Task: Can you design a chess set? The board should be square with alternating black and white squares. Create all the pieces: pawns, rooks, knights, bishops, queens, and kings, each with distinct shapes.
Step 4147:
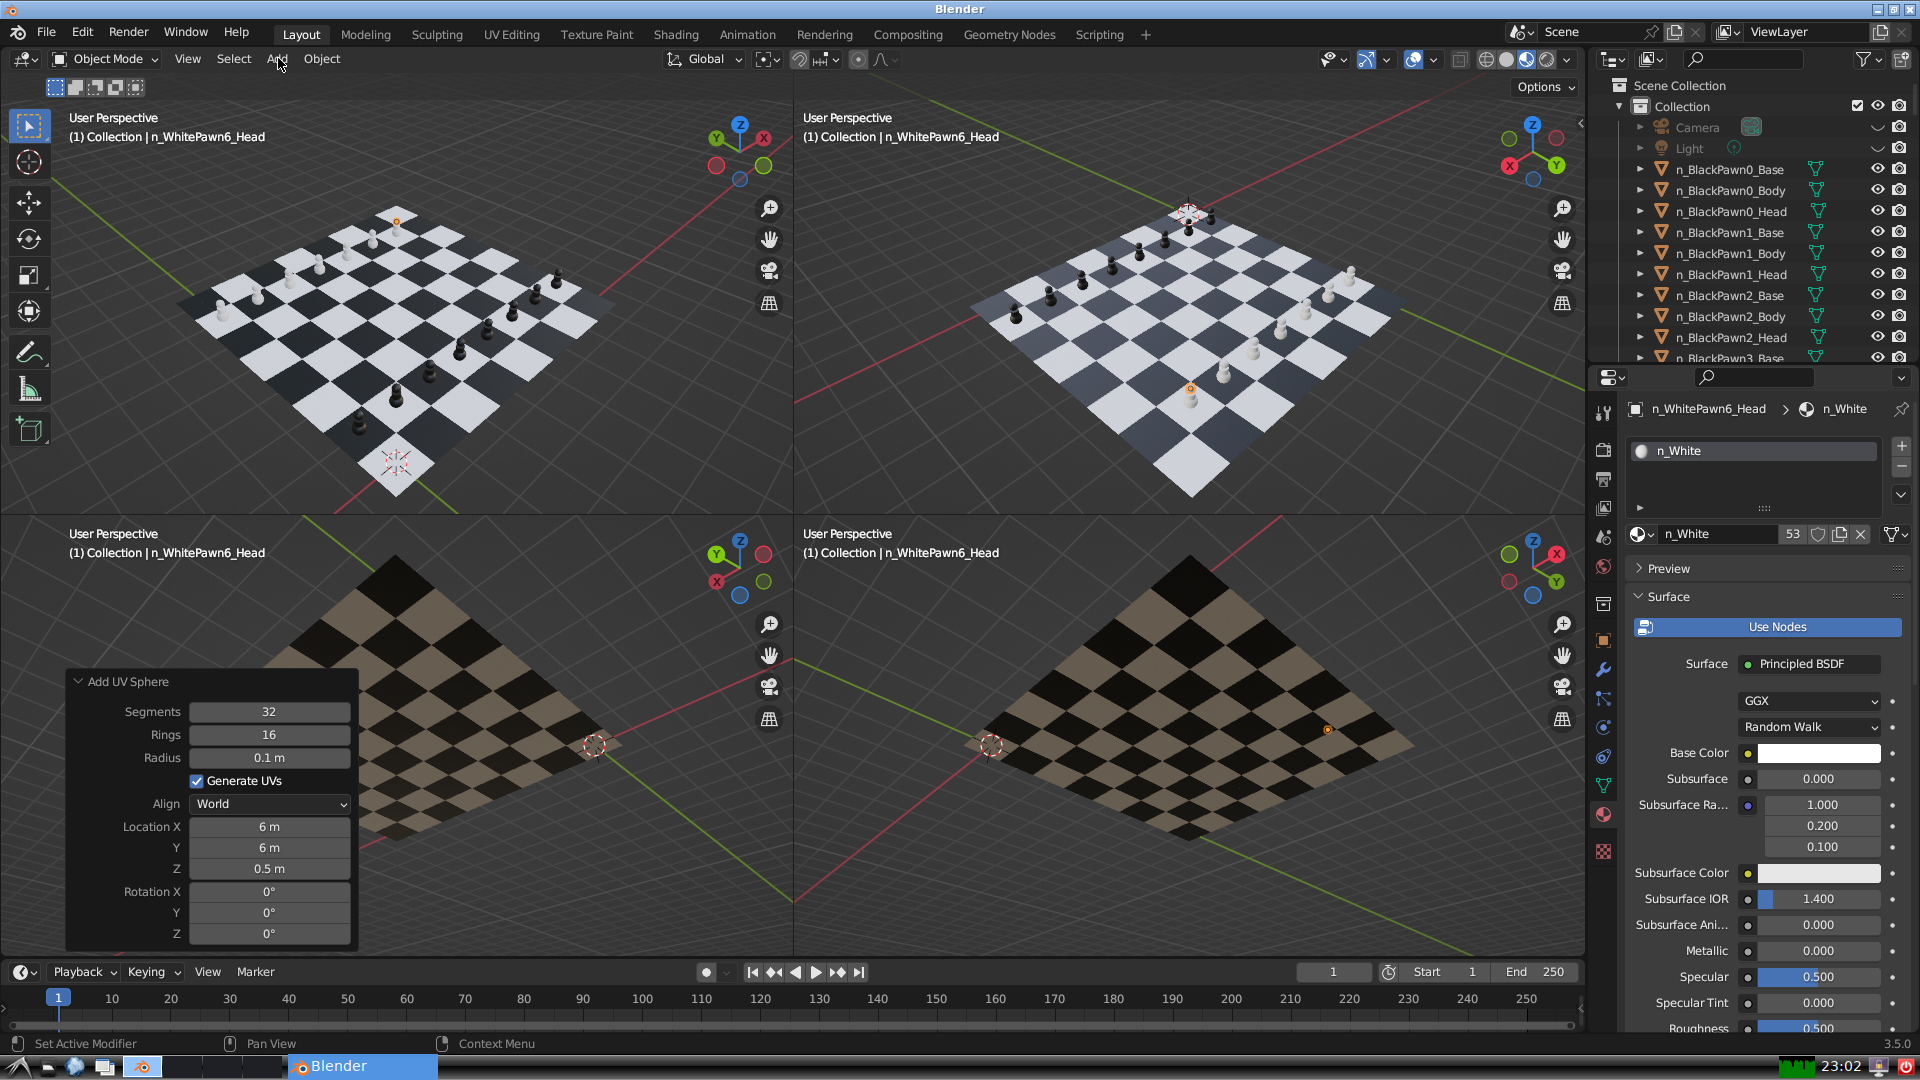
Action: click: no